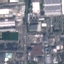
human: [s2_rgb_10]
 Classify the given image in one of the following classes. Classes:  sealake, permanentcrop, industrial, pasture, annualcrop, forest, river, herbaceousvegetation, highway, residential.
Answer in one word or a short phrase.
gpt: Industrial